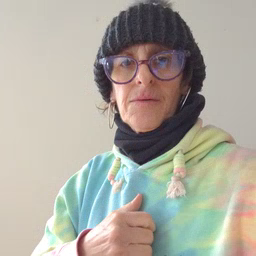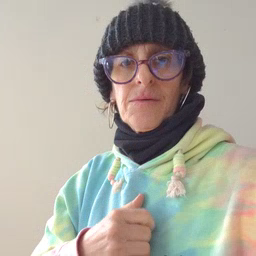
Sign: sad